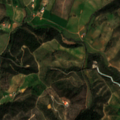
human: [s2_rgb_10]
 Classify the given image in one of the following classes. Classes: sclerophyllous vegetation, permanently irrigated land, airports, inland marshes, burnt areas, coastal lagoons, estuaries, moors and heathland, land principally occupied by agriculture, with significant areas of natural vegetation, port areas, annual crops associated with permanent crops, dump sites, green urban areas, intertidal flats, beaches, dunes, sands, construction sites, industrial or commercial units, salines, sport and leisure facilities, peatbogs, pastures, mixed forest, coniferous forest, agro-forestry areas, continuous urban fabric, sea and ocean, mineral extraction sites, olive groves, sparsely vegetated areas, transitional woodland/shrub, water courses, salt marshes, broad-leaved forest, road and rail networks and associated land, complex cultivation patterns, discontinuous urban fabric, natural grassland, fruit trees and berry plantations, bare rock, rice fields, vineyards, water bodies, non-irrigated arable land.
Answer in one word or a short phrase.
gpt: non-irrigated arable land, land principally occupied by agriculture, with significant areas of natural vegetation, broad-leaved forest, transitional woodland/shrub